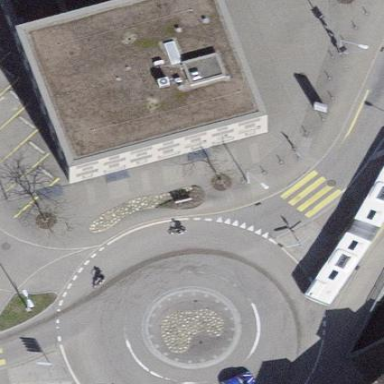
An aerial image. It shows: Tertiary road with asphalt surface leading to roundabout.